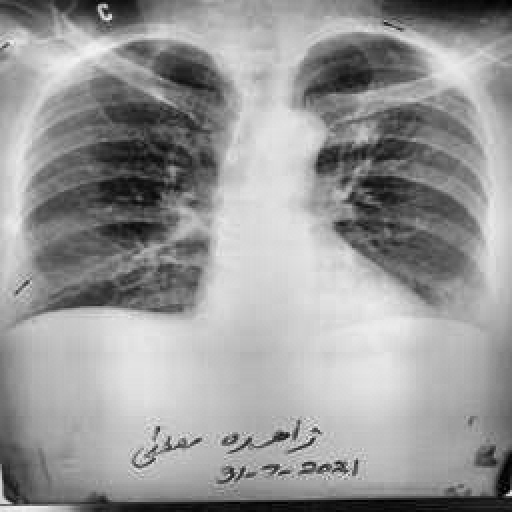
Finding: TUBERCULOSIS